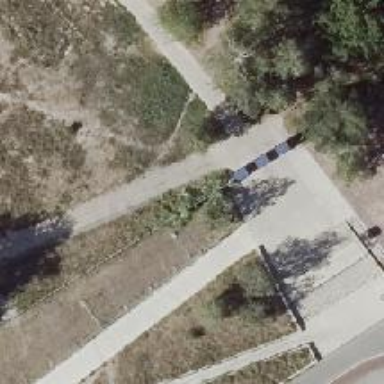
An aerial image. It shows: Footway made of concrete plates.